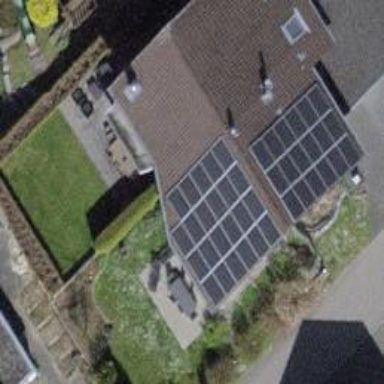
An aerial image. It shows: Solar photovoltaic panel generator.